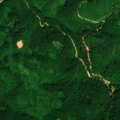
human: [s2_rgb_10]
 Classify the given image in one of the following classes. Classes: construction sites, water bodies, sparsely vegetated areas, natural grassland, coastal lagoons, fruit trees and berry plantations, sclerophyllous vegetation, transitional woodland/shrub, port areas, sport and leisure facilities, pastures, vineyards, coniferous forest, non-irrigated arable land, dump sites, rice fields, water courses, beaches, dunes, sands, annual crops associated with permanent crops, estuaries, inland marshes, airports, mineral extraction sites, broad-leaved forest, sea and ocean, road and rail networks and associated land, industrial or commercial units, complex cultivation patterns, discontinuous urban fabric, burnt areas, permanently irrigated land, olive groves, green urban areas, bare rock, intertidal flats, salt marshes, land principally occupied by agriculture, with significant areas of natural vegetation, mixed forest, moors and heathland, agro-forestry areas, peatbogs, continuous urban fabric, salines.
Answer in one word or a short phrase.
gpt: broad-leaved forest